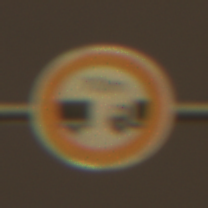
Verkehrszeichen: VerbotUnterschreitenMindestabstand
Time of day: Night
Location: Outdoor (Urban)
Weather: Overcast
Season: NotSpecified
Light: Artificial